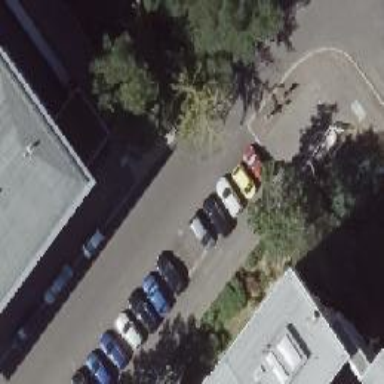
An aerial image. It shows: Residential road with asphalt surface and sidewalks on both sides. There is parking lane on the left and half of the parking is on the curb on the right side.